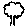
Label: tree